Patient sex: M
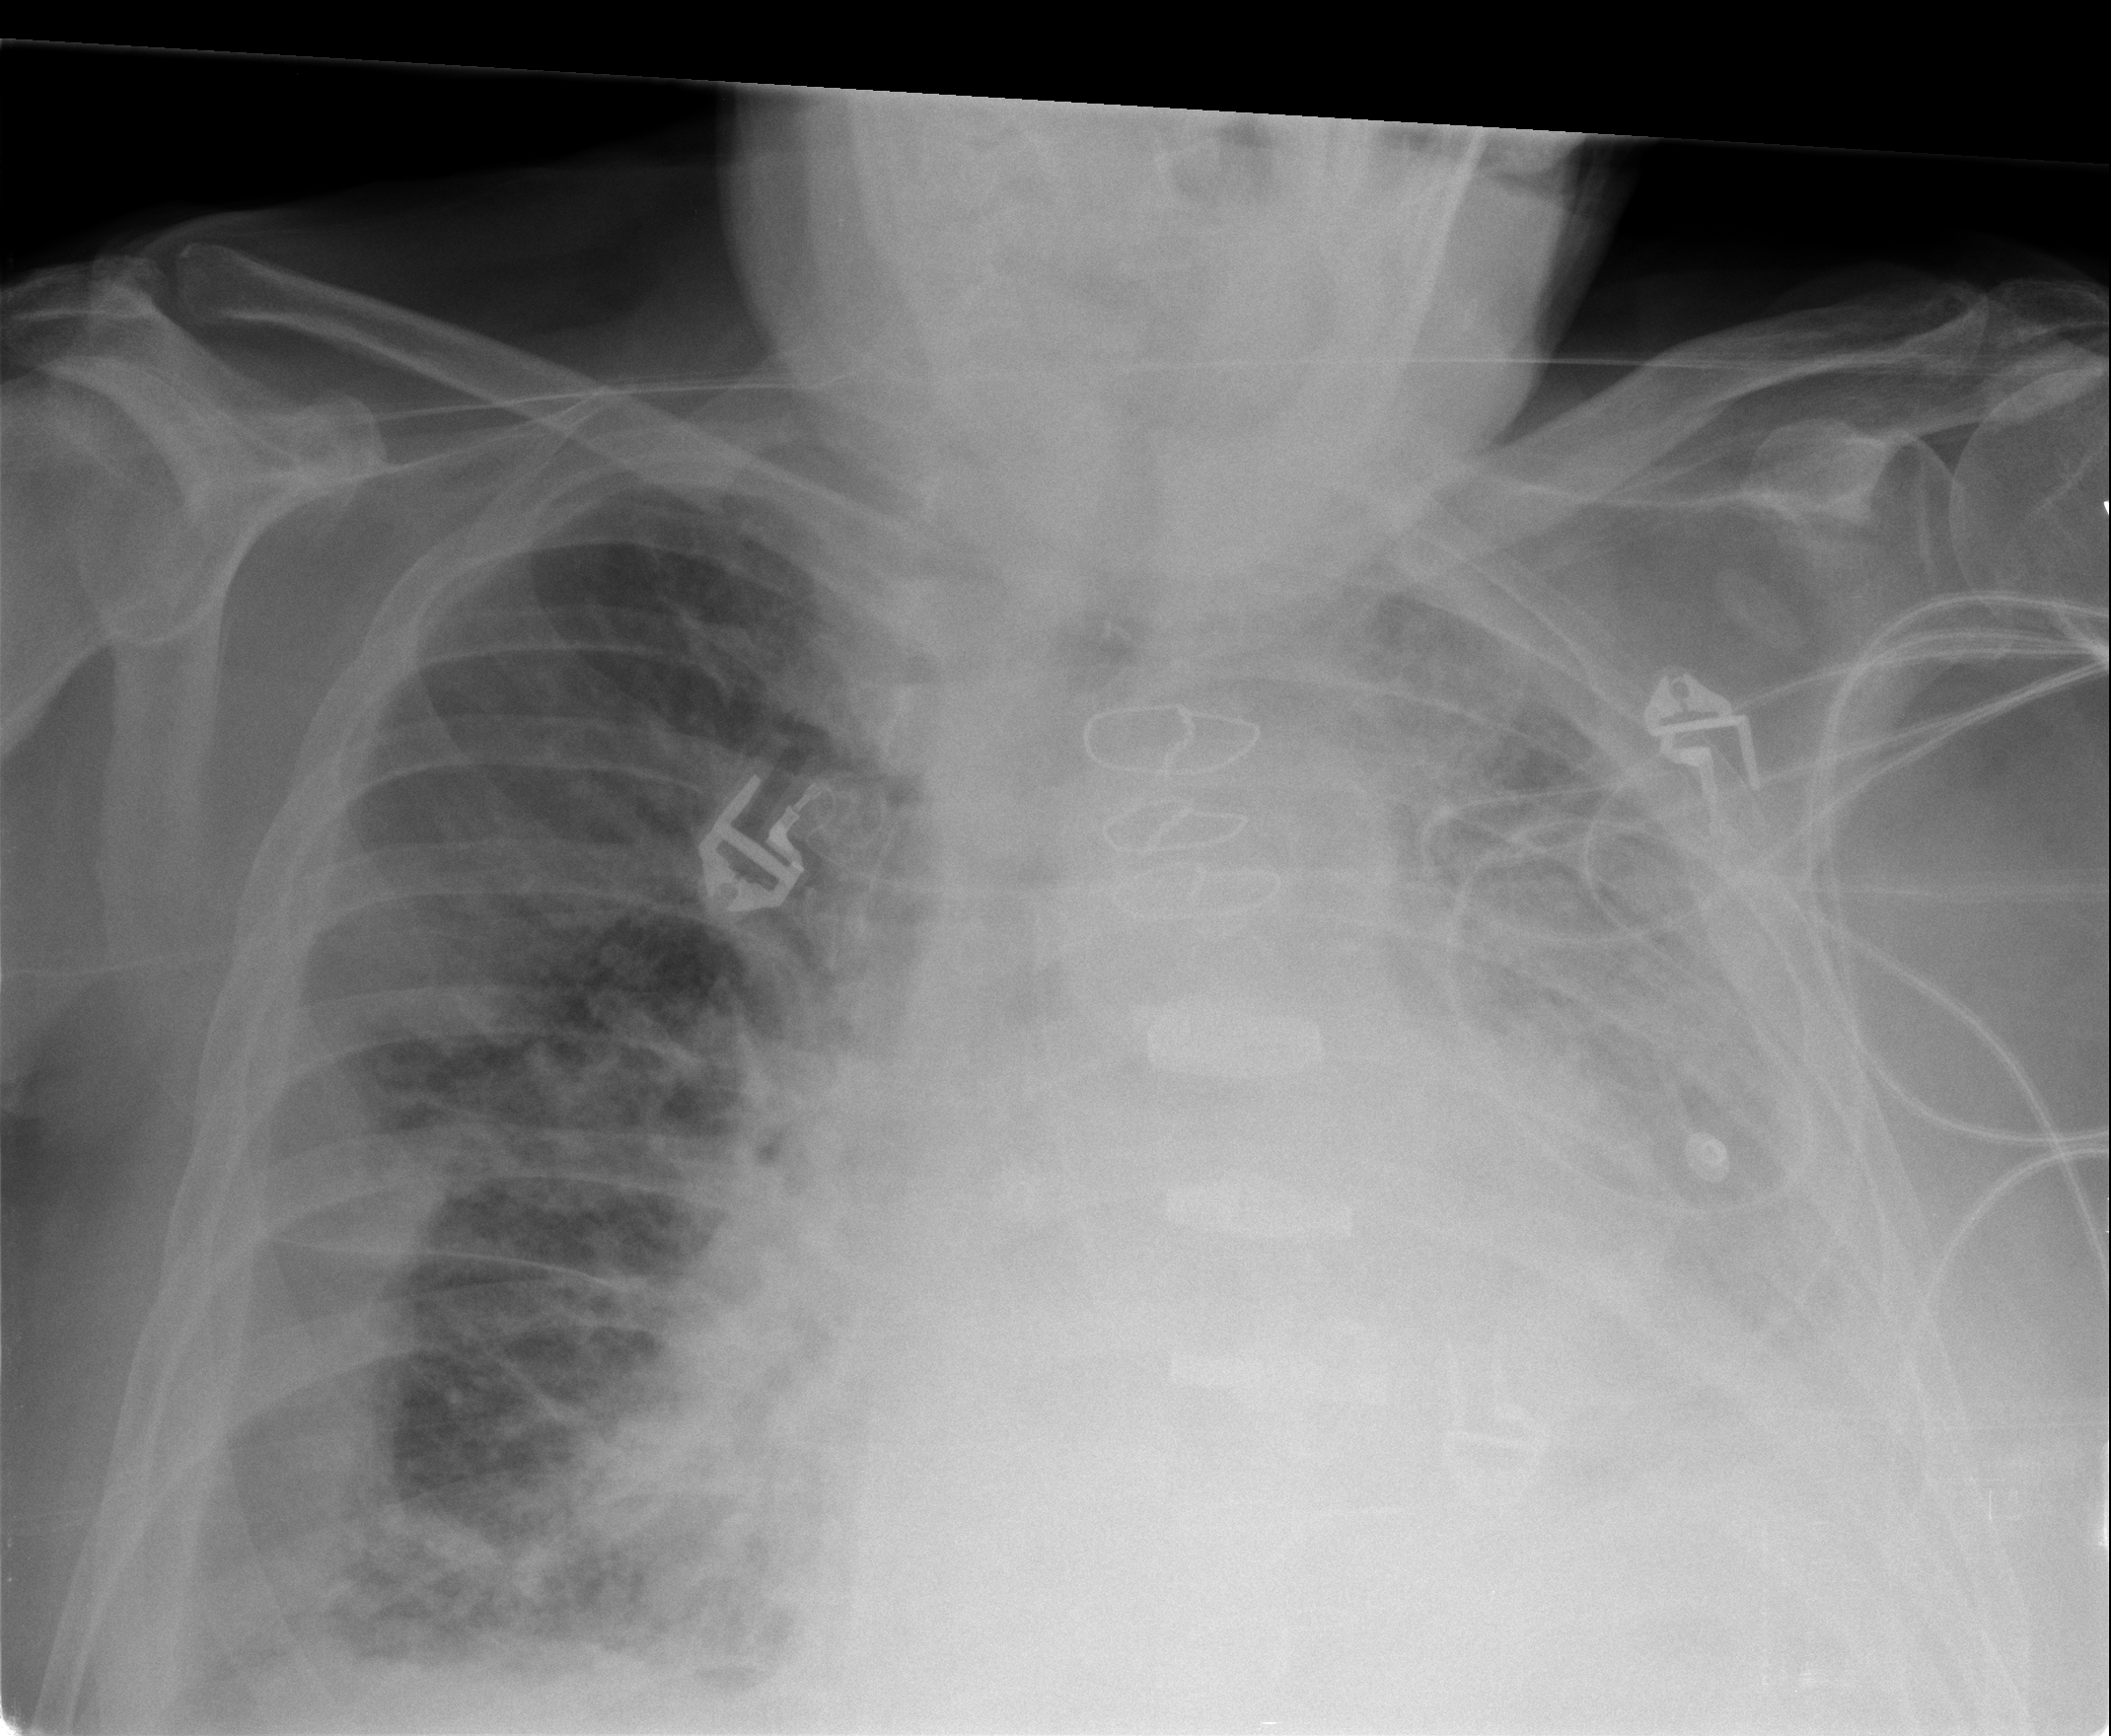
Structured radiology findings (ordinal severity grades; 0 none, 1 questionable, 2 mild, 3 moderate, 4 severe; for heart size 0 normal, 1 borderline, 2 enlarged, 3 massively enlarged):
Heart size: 2
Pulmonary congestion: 3
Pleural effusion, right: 3
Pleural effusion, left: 3
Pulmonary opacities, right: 3
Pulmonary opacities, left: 4
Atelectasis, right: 3
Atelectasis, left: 4